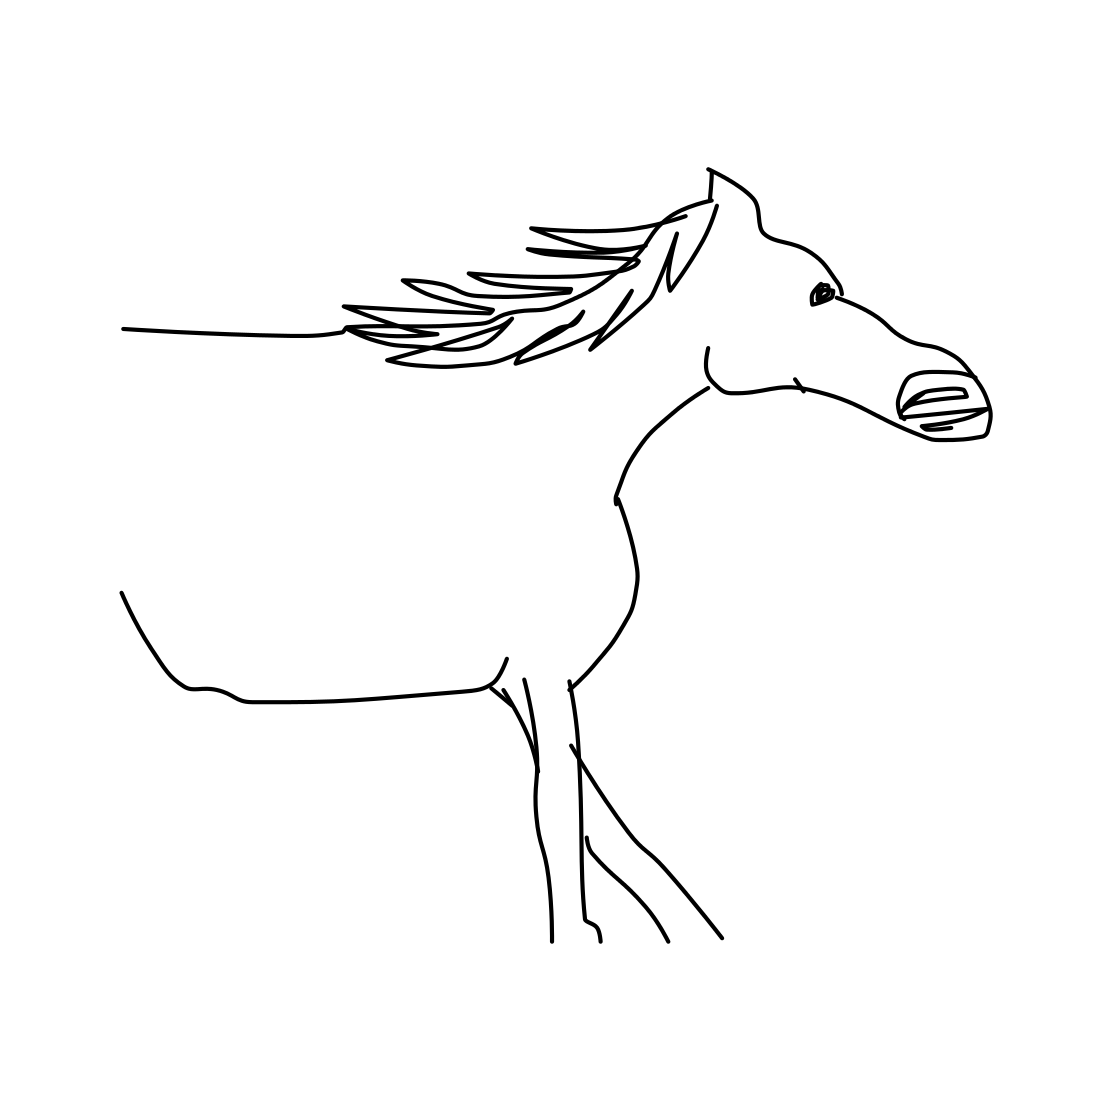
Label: horse